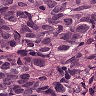
Metastatic tissue present: yes